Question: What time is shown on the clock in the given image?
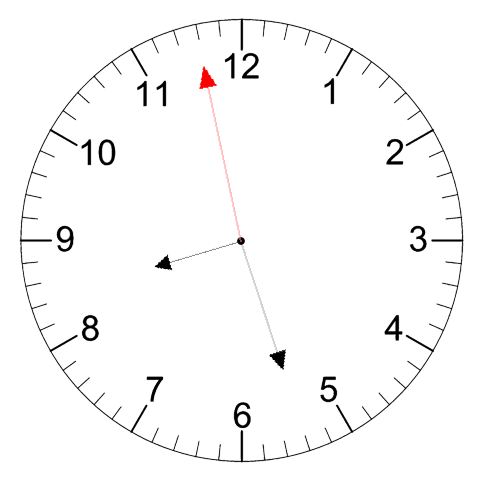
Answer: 08:26:58